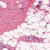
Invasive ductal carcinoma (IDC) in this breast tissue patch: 0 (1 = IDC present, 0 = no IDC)